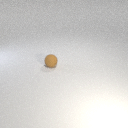
small brown rubber sphere